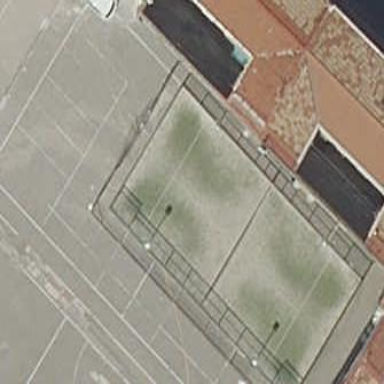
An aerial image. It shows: Pitch for leisure activities.